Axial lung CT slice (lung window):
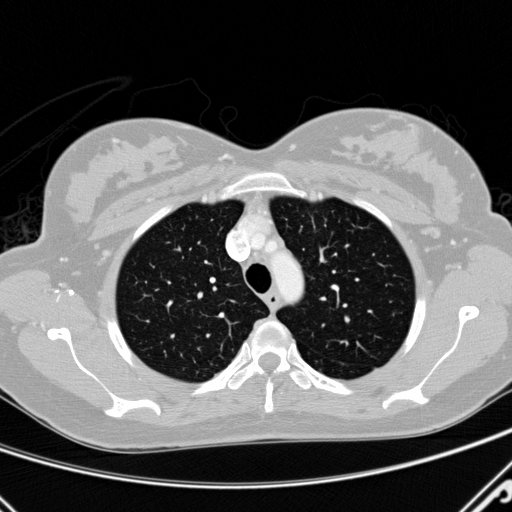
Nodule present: no